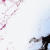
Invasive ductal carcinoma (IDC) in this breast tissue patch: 0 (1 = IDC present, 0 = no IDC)